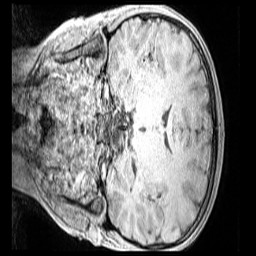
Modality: MP2RAGE
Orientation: coronal
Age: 10
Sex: female
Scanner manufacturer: siemens
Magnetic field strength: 3 T
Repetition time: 4 s
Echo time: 0.00299 s